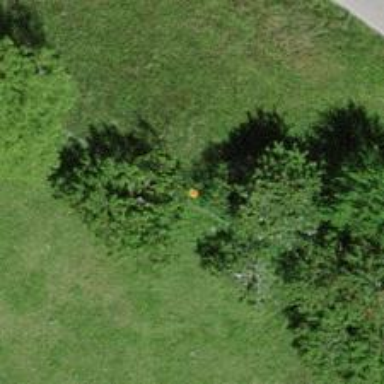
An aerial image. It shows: Aerial marker colored orange.